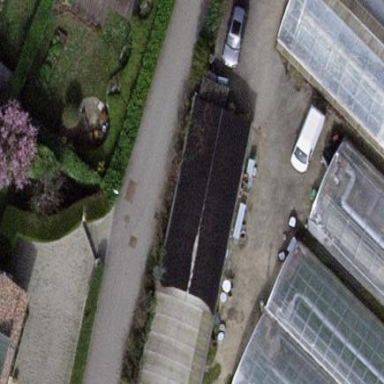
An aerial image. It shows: Shed.